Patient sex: M
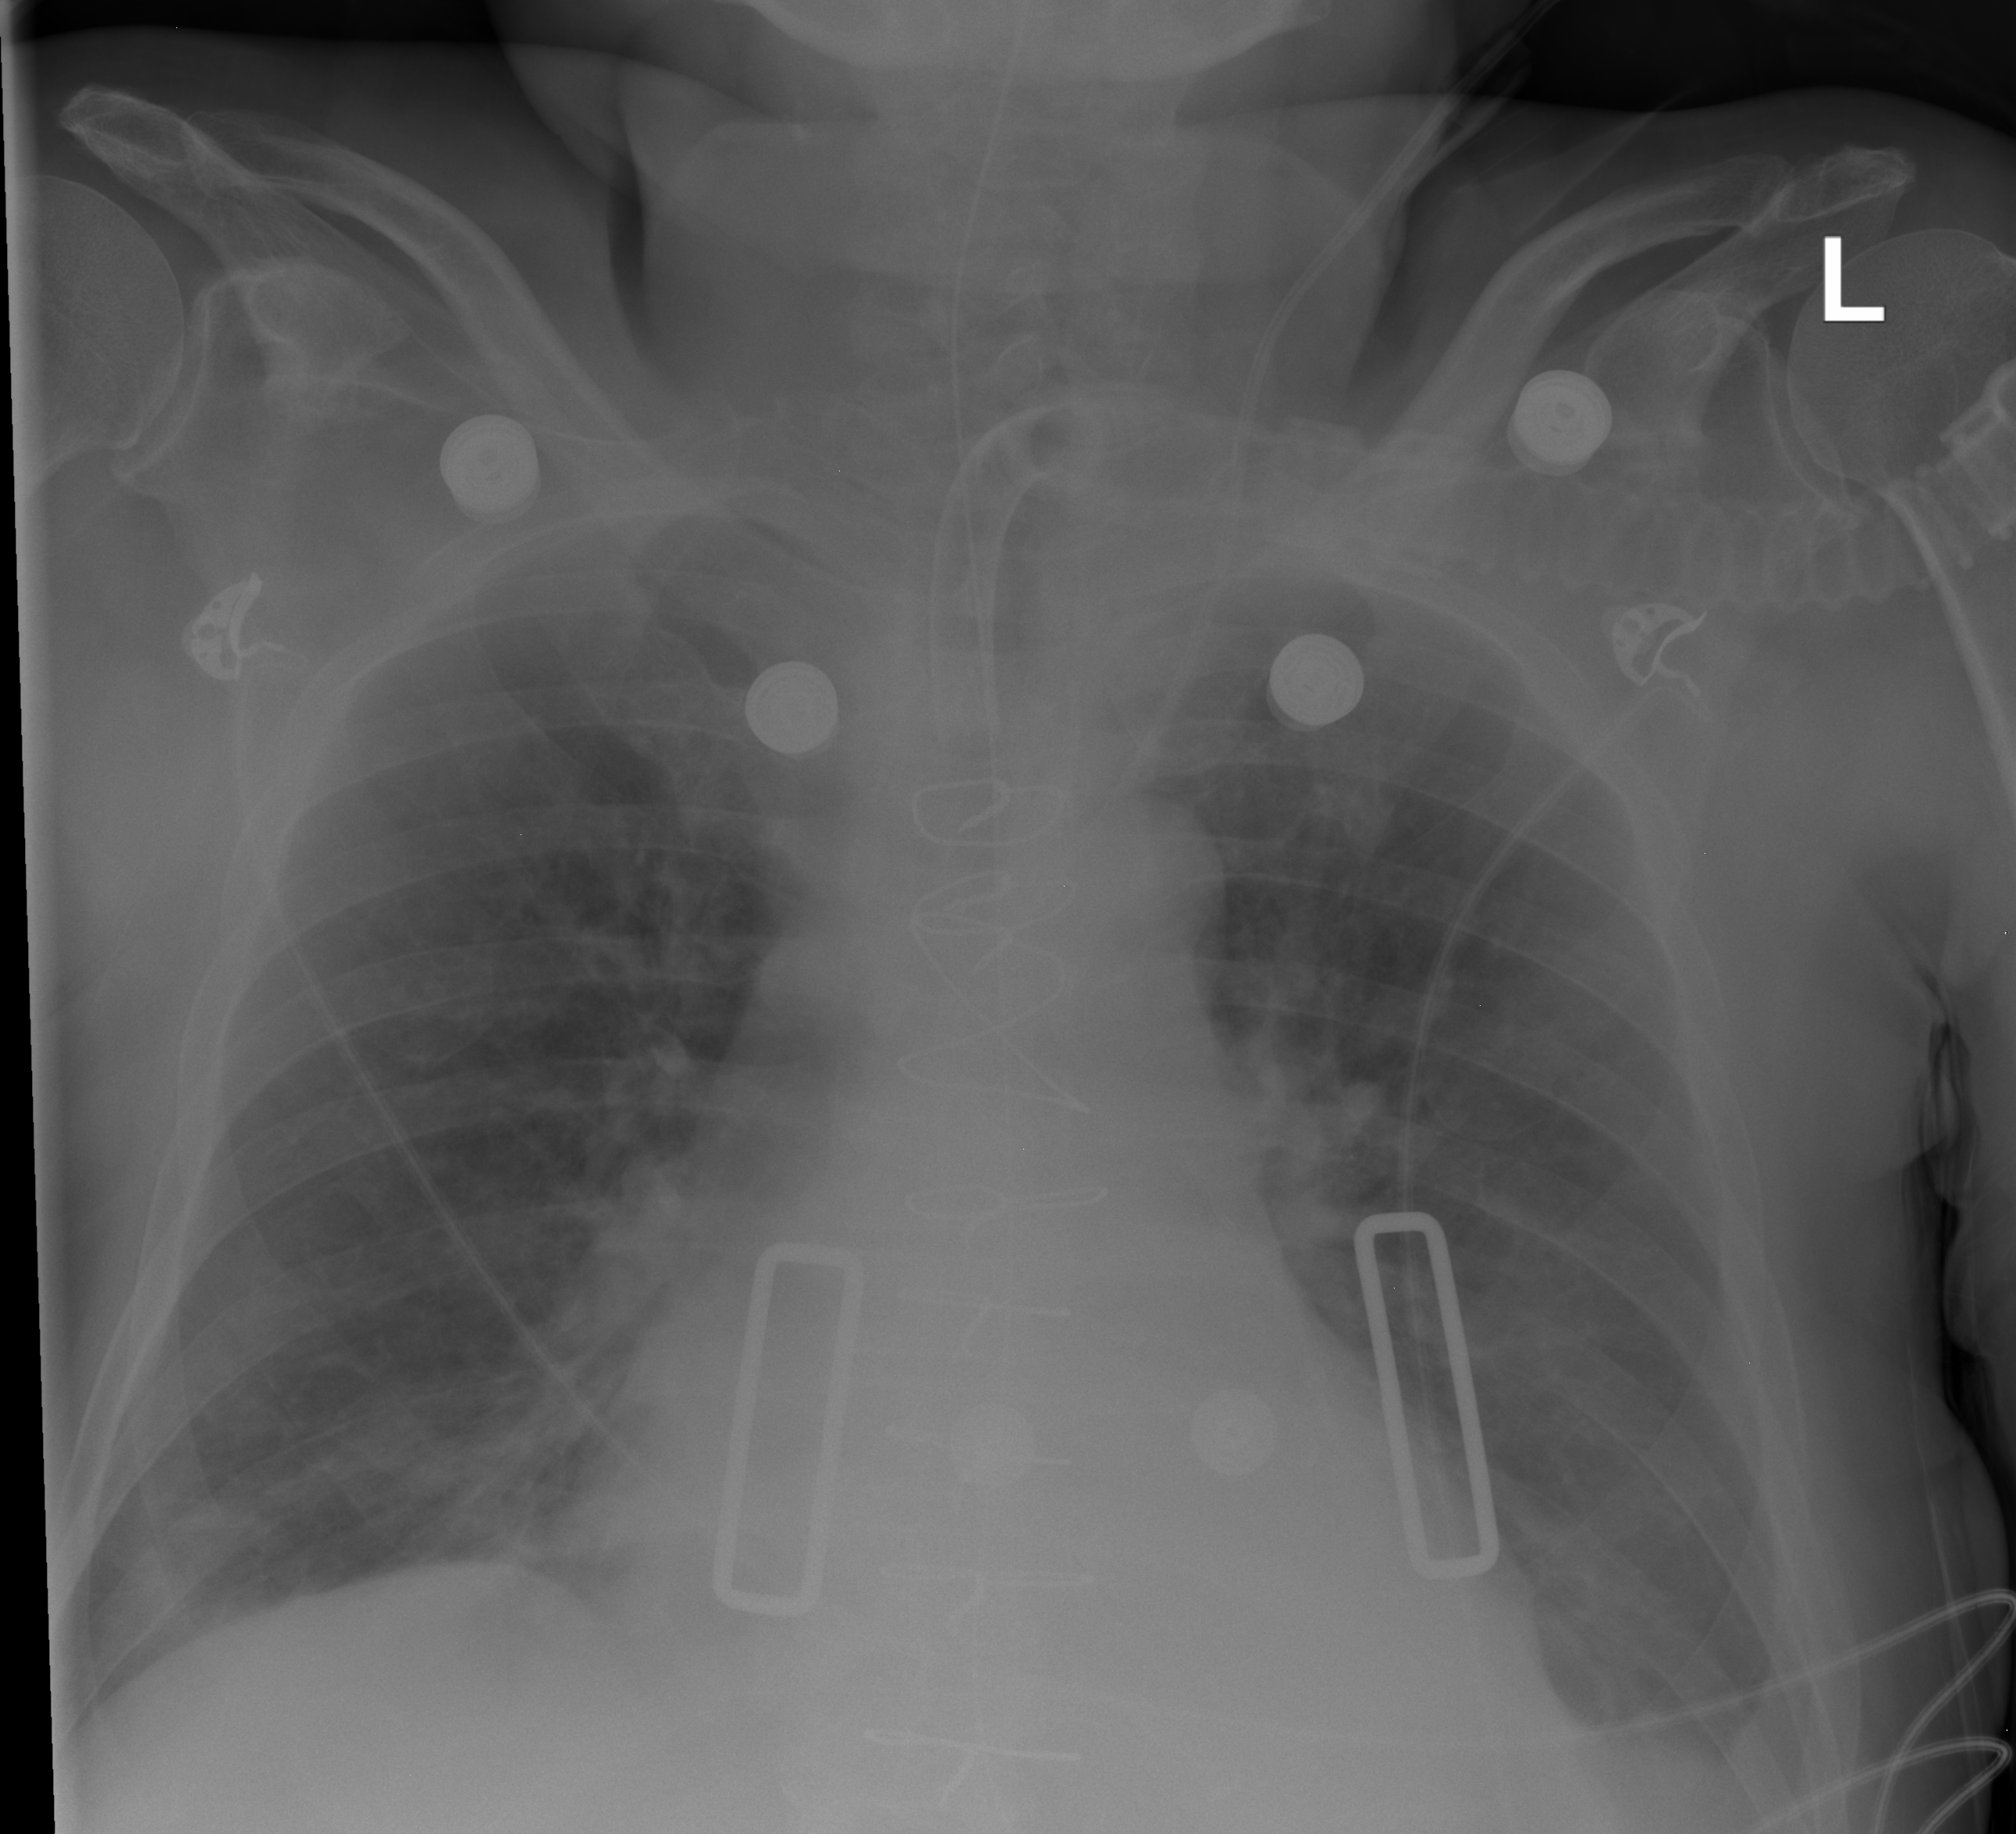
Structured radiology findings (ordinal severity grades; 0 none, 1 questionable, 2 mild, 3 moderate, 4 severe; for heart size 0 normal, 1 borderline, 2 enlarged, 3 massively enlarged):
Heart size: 2
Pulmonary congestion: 1
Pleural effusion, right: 0
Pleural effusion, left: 0
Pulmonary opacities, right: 0
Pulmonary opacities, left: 0
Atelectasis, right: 2
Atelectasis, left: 2